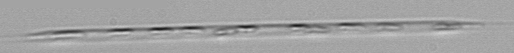
Label: Rhizosolenia